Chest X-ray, PA view. Patient: 40 years old, sex F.
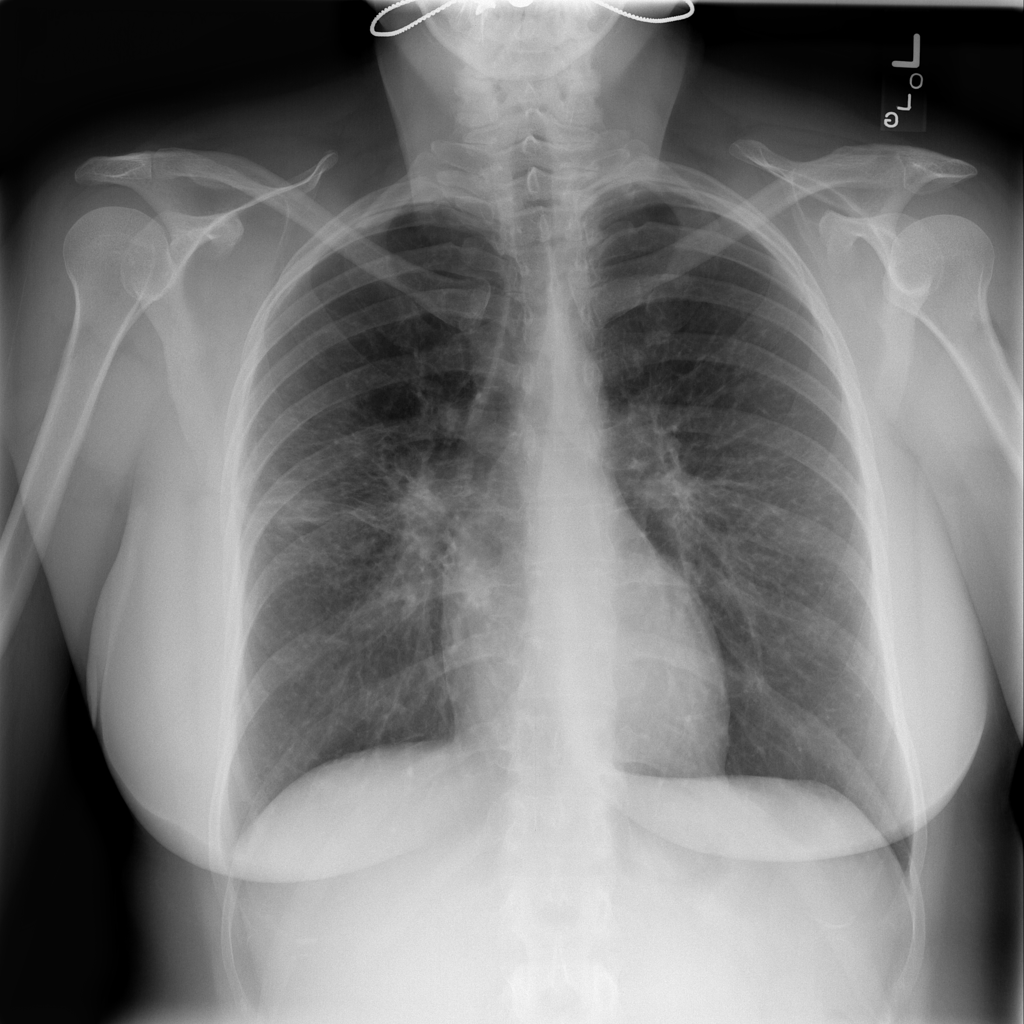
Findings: Fibrosis, Nodule